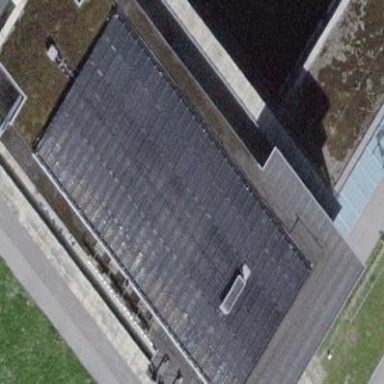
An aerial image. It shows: Building with flat roof.